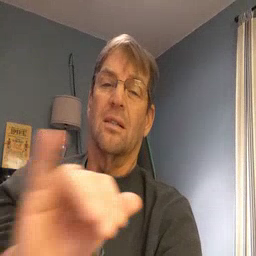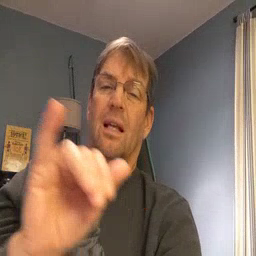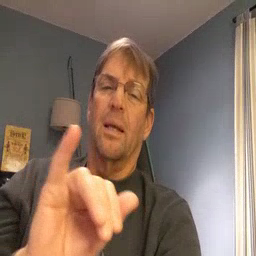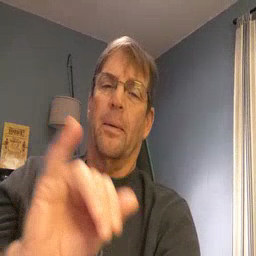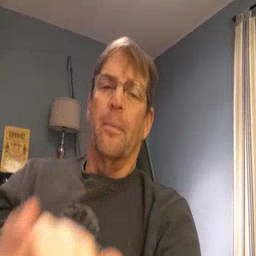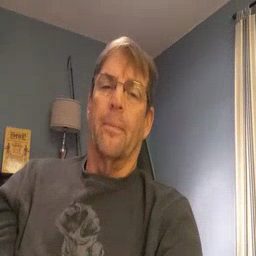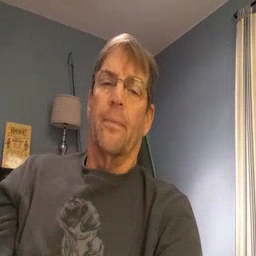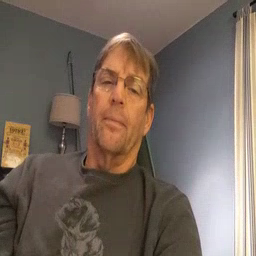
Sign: same